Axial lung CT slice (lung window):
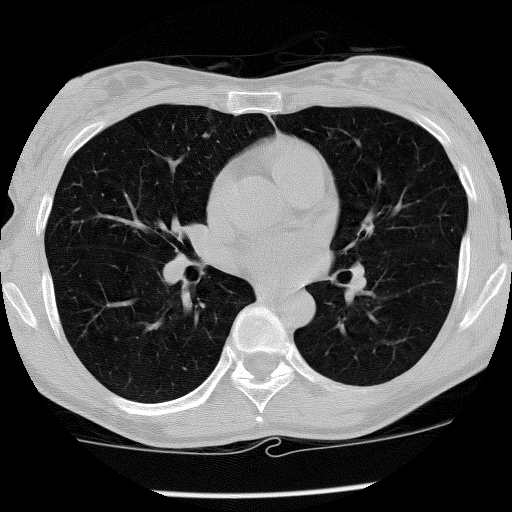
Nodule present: no